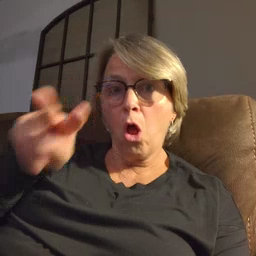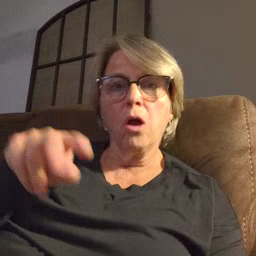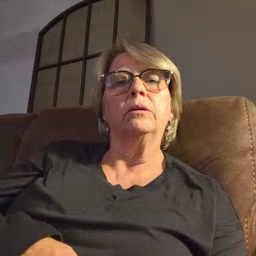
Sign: look